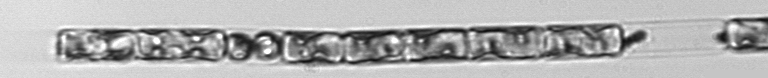
Label: Guinardia_delicatula_TAG_internal_parasite